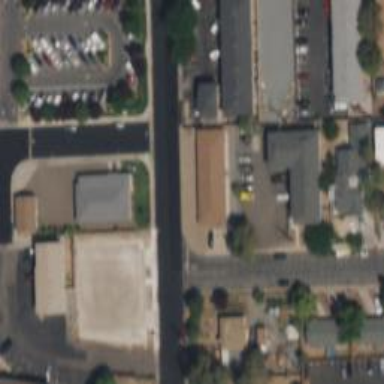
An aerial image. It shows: Residential road with separate asphalt sidewalk.